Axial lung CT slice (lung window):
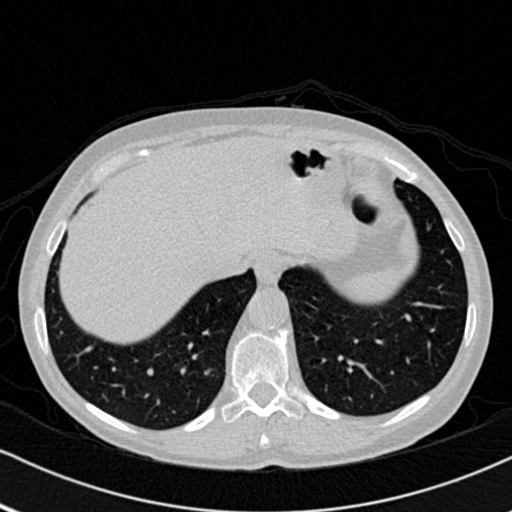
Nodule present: no